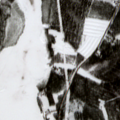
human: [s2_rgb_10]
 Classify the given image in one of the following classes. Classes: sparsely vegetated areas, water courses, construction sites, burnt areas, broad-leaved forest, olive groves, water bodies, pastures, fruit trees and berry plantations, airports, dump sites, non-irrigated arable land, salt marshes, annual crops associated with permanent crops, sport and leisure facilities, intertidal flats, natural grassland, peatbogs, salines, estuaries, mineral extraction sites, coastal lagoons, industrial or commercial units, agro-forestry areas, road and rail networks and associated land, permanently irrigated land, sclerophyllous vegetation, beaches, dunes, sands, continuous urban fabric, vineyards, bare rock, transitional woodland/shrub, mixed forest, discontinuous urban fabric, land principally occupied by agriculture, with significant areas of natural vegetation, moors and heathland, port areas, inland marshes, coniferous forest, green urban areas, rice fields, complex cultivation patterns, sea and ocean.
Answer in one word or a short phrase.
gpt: land principally occupied by agriculture, with significant areas of natural vegetation, coniferous forest, mixed forest, transitional woodland/shrub, water bodies